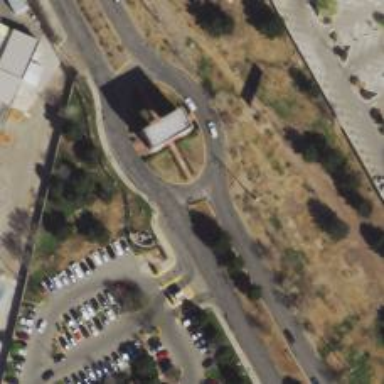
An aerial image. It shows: Secondary road with asphalt surface leading to roundabout.